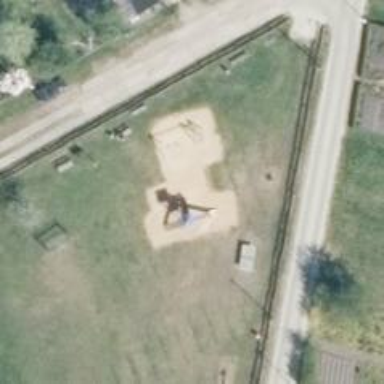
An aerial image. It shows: Playground area for leisure land.